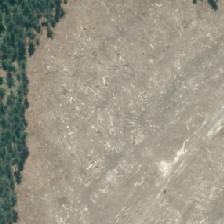
Land cover: harvested_forest